Question: iam new to web development, iam trying to move entire div to center of the page. But iam unable to do this, also not getting any error.
Below is the code of the html page.
'''
<!DOCTYPE HTML PUBLIC "-//W3C//DTD HTML 4.01 Transitional//EN">
<html>
<head>
<style>
#chart {
width:500px;
height:450px;
background-color:white;
-moz-border-radius: 20px;
-webkit-border-radius: 20px;
-khtml-border-radius: 20px;
border-radius: 20px;
behavior: url(PIE/PIE.htc);
}
</style>
<meta http-equiv="Content-Type" content="text/html; charset=iso-8859-1">
<title>Here goes some tilte</title>
<meta name="DESCRIPTION" content="Determine your ring size in different countries.">
<meta name="KEYWORDS"
content="ring, size, USA, american, german, french, british, japanese, swiss">
<SCRIPT LANGUAGE="JavaScript" TYPE="text/javascript">
function changeValues(which) {
document.countries.D1.selectedIndex = which;
document.countries.D2.selectedIndex = which;
document.countries.D3.selectedIndex = which;
document.countries.D4.selectedIndex = which;
document.countries.D5.selectedIndex = which;
document.countries.D6.selectedIndex = which;
document.countries.D7.selectedIndex = which;
document.countries.D8.selectedIndex = which;
document.countries.D9.selectedIndex = which;
}
// --></script>
<link href="/style.css" rel="stylesheet" type="text/css">
<link href="/print.css" rel="stylesheet" type="text/css" media="print">
<script language="JavaScript" src="/misc_functions.js" type="text/javascript"></script>
</head>
<body bgcolor="pink">
<div align="center" id="chart" >
<center>
<table border="0" cellpadding="10" cellspacing="0" width="450">
<tr>
<td width="470" valign="top" class="content">
<div align="center">
<span class="red"><font color="Black"><h3>Here will be having a static data on the form<h3></font></span>
</div>
</td>
</tr>
</table>
<!-- Place main data here -->
<script language="JavaScript" src="/browser_detection.js" type="text/javascript"></script>
<noscript>
<blockquote>
<p><font size="3" color="#FF0000"><b>You do not have JavaScript enabled.</b></font><br>
<font size="2" color="#000080">The conversions on this site require the use of JavaScript so please enable before continuing.
For assistance in enabling JavaScript, please contact the webmaster.</font></p>
</blockquote>
</noscript>
<form method="POST" name="countries">
<div align="center">
<table border="0" style="border: 1px solid rgb(255,0,0)">
<tr>
<td align="center" bgcolor="#DFDFDF">USA </td>
<td align="center" bgcolor="#D5D5FF">INDIA</td>
<td align="center" bgcolor="#D5D5FF">PAKISTAN</td>
<td align="center" bgcolor="#D5D5FF">CHINA</td>
</tr>
<tr>
<td align="center" bgcolor="#DFDFDF"><select name="D1" size="1"
onChange="changeValues(document.countries.D1.selectedIndex);">
<option>&nbsp;&nbsp;---</option>
<option>Damodar</option>
</select></td>
<td align="center" bgcolor="#D5D5FF"><select name="D2" size="1"
onChange="changeValues(document.countries.D2.selectedIndex);">
<option>&nbsp;&nbsp;---</option>
<option>Damodar</option>
</select></td>
<td align="center" bgcolor="#D5D5FF"><select name="D3" size="1"
onChange="changeValues(document.countries.D3.selectedIndex);">
<option>&nbsp;&nbsp;---</option>
<option>Damodar</option>
</select></td>
<td align="center" bgcolor="#D5D5FF"><select name="D4" size="1"
onChange="changeValues(document.countries.D4.selectedIndex);">
<option>&nbsp;&nbsp;---</option>
<option>Damodar</option>
</select></td>
</tr>
</table>
</div>
<div align="center">
<table border="0" style="border: 1px solid rgb(255,0,0)">
<tr>
<td align="center" bgcolor="#DFDFDF">British</td>
<td align="center" bgcolor="#DFDFDF">French</td>
<td align="center" bgcolor="#DFDFDF">German</td>
<td align="center" bgcolor="#DFDFDF">Japanese</td>
<td align="center" bgcolor="#DFDFDF">Swiss</td>
</tr>
<tr>
<td align="center" bgcolor="#DFDFDF"><select name="D5" size="1"
onChange="changeValues(document.countries.D5.selectedIndex);">
<option>&nbsp;&nbsp;---</option>
<option>Damodar</option>
</select></td>
<td align="center" bgcolor="#DFDFDF"><select name="D6" size="1"
onChange="changeValues(document.countries.D6.selectedIndex);">
<option>&nbsp;&nbsp;---</option>
<option>Damodar</option>
</select></td>
<td align="center" bgcolor="#DFDFDF"><select name="D7" size="1"
onChange="changeValues(document.countries.D7.selectedIndex);">
<option>&nbsp;&nbsp;---</option>
<option>Damodar</option>
</select></td>
<td align="center" bgcolor="#DFDFDF"><select name="D8" size="1"
onChange="changeValues(document.countries.D8.selectedIndex);">
<option>&nbsp;&nbsp;---</option>
<option>Damodar</option>
</select></td>
<td align="center" bgcolor="#DFDFDF"><select name="D9" size="1"
onChange="changeValues(document.countries.D9.selectedIndex);">
<option>&nbsp;&nbsp;---</option>
<option>Damodar</option>
</select></td>
</tr>
</table>
</div>
</center>
</form>
<table>
<tr>
<td>
<p align="center"><font color="#800000">Here will be having a static data on the form</font></p>
<p><font color="#000080"><big>Here will be having a static data on the form</big></font><ol>
<li><font color="#004080">Here will be having a static data on the form</font></li>
<li><font color="#004080">Here will be having a static data on the form</font></li>
</ol></p>
</td>
</tr>
<table>
</center>
</div>
</div>
</body>
</html>
'''
Below iam attaching the screenshot, in that you can find the curvedbox, it is left to the page, i want that curved box and the under that elements to center.
Please can any one suggest how to do it

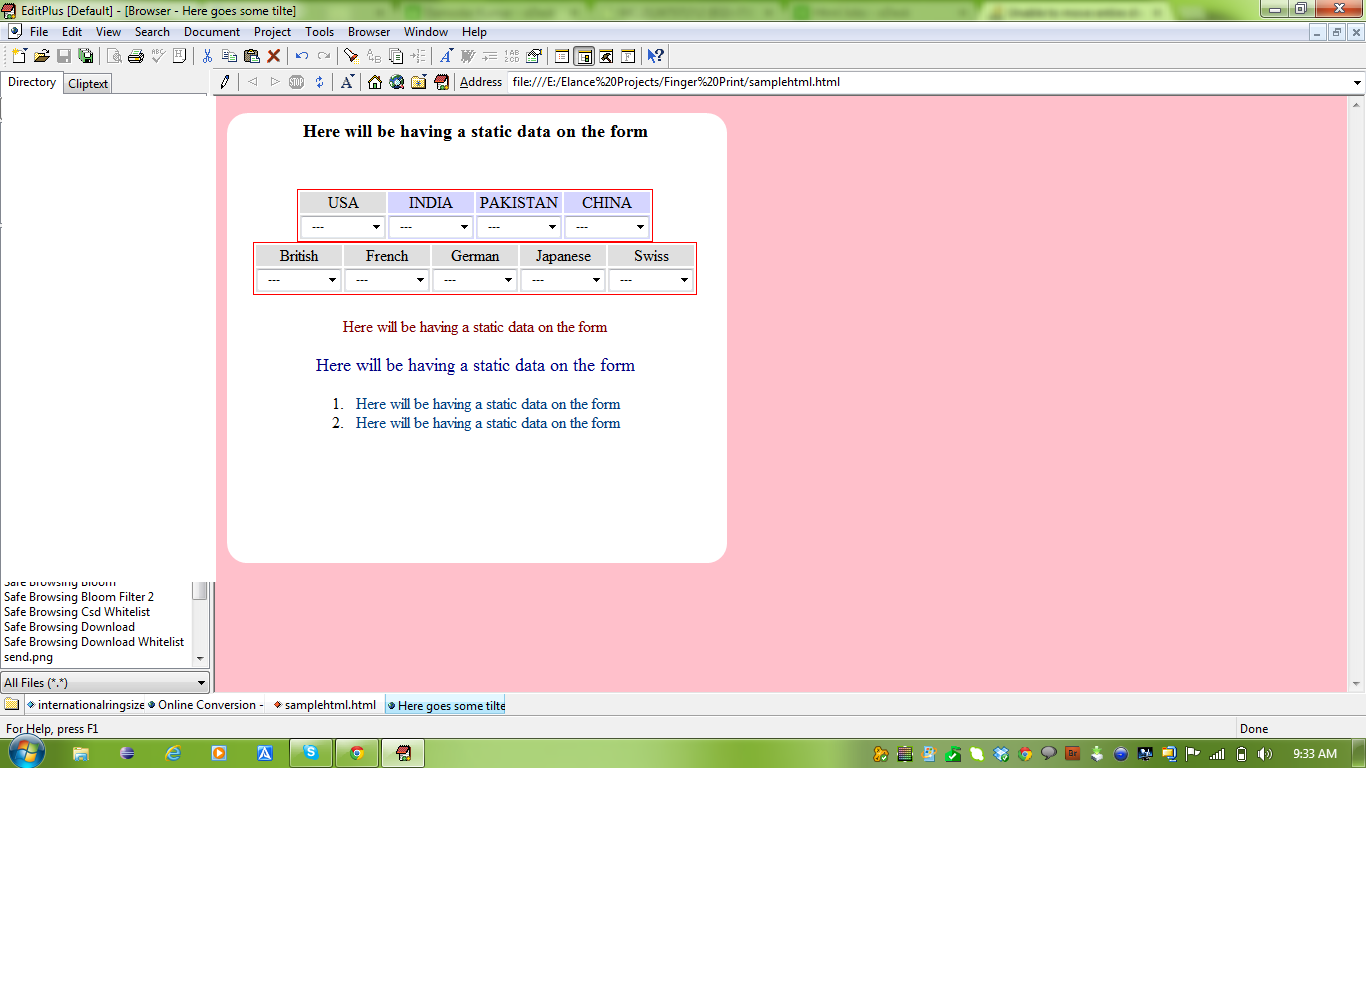
Answer: '''
#chart {
margin: 0 auto;
}
'''
Use margin to center things.